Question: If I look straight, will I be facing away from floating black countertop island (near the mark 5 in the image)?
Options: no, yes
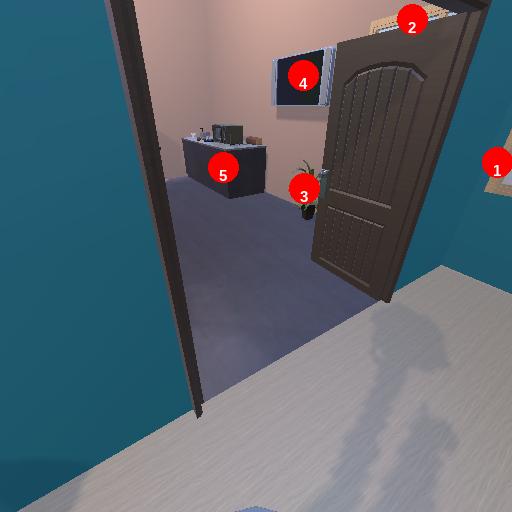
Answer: no